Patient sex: M
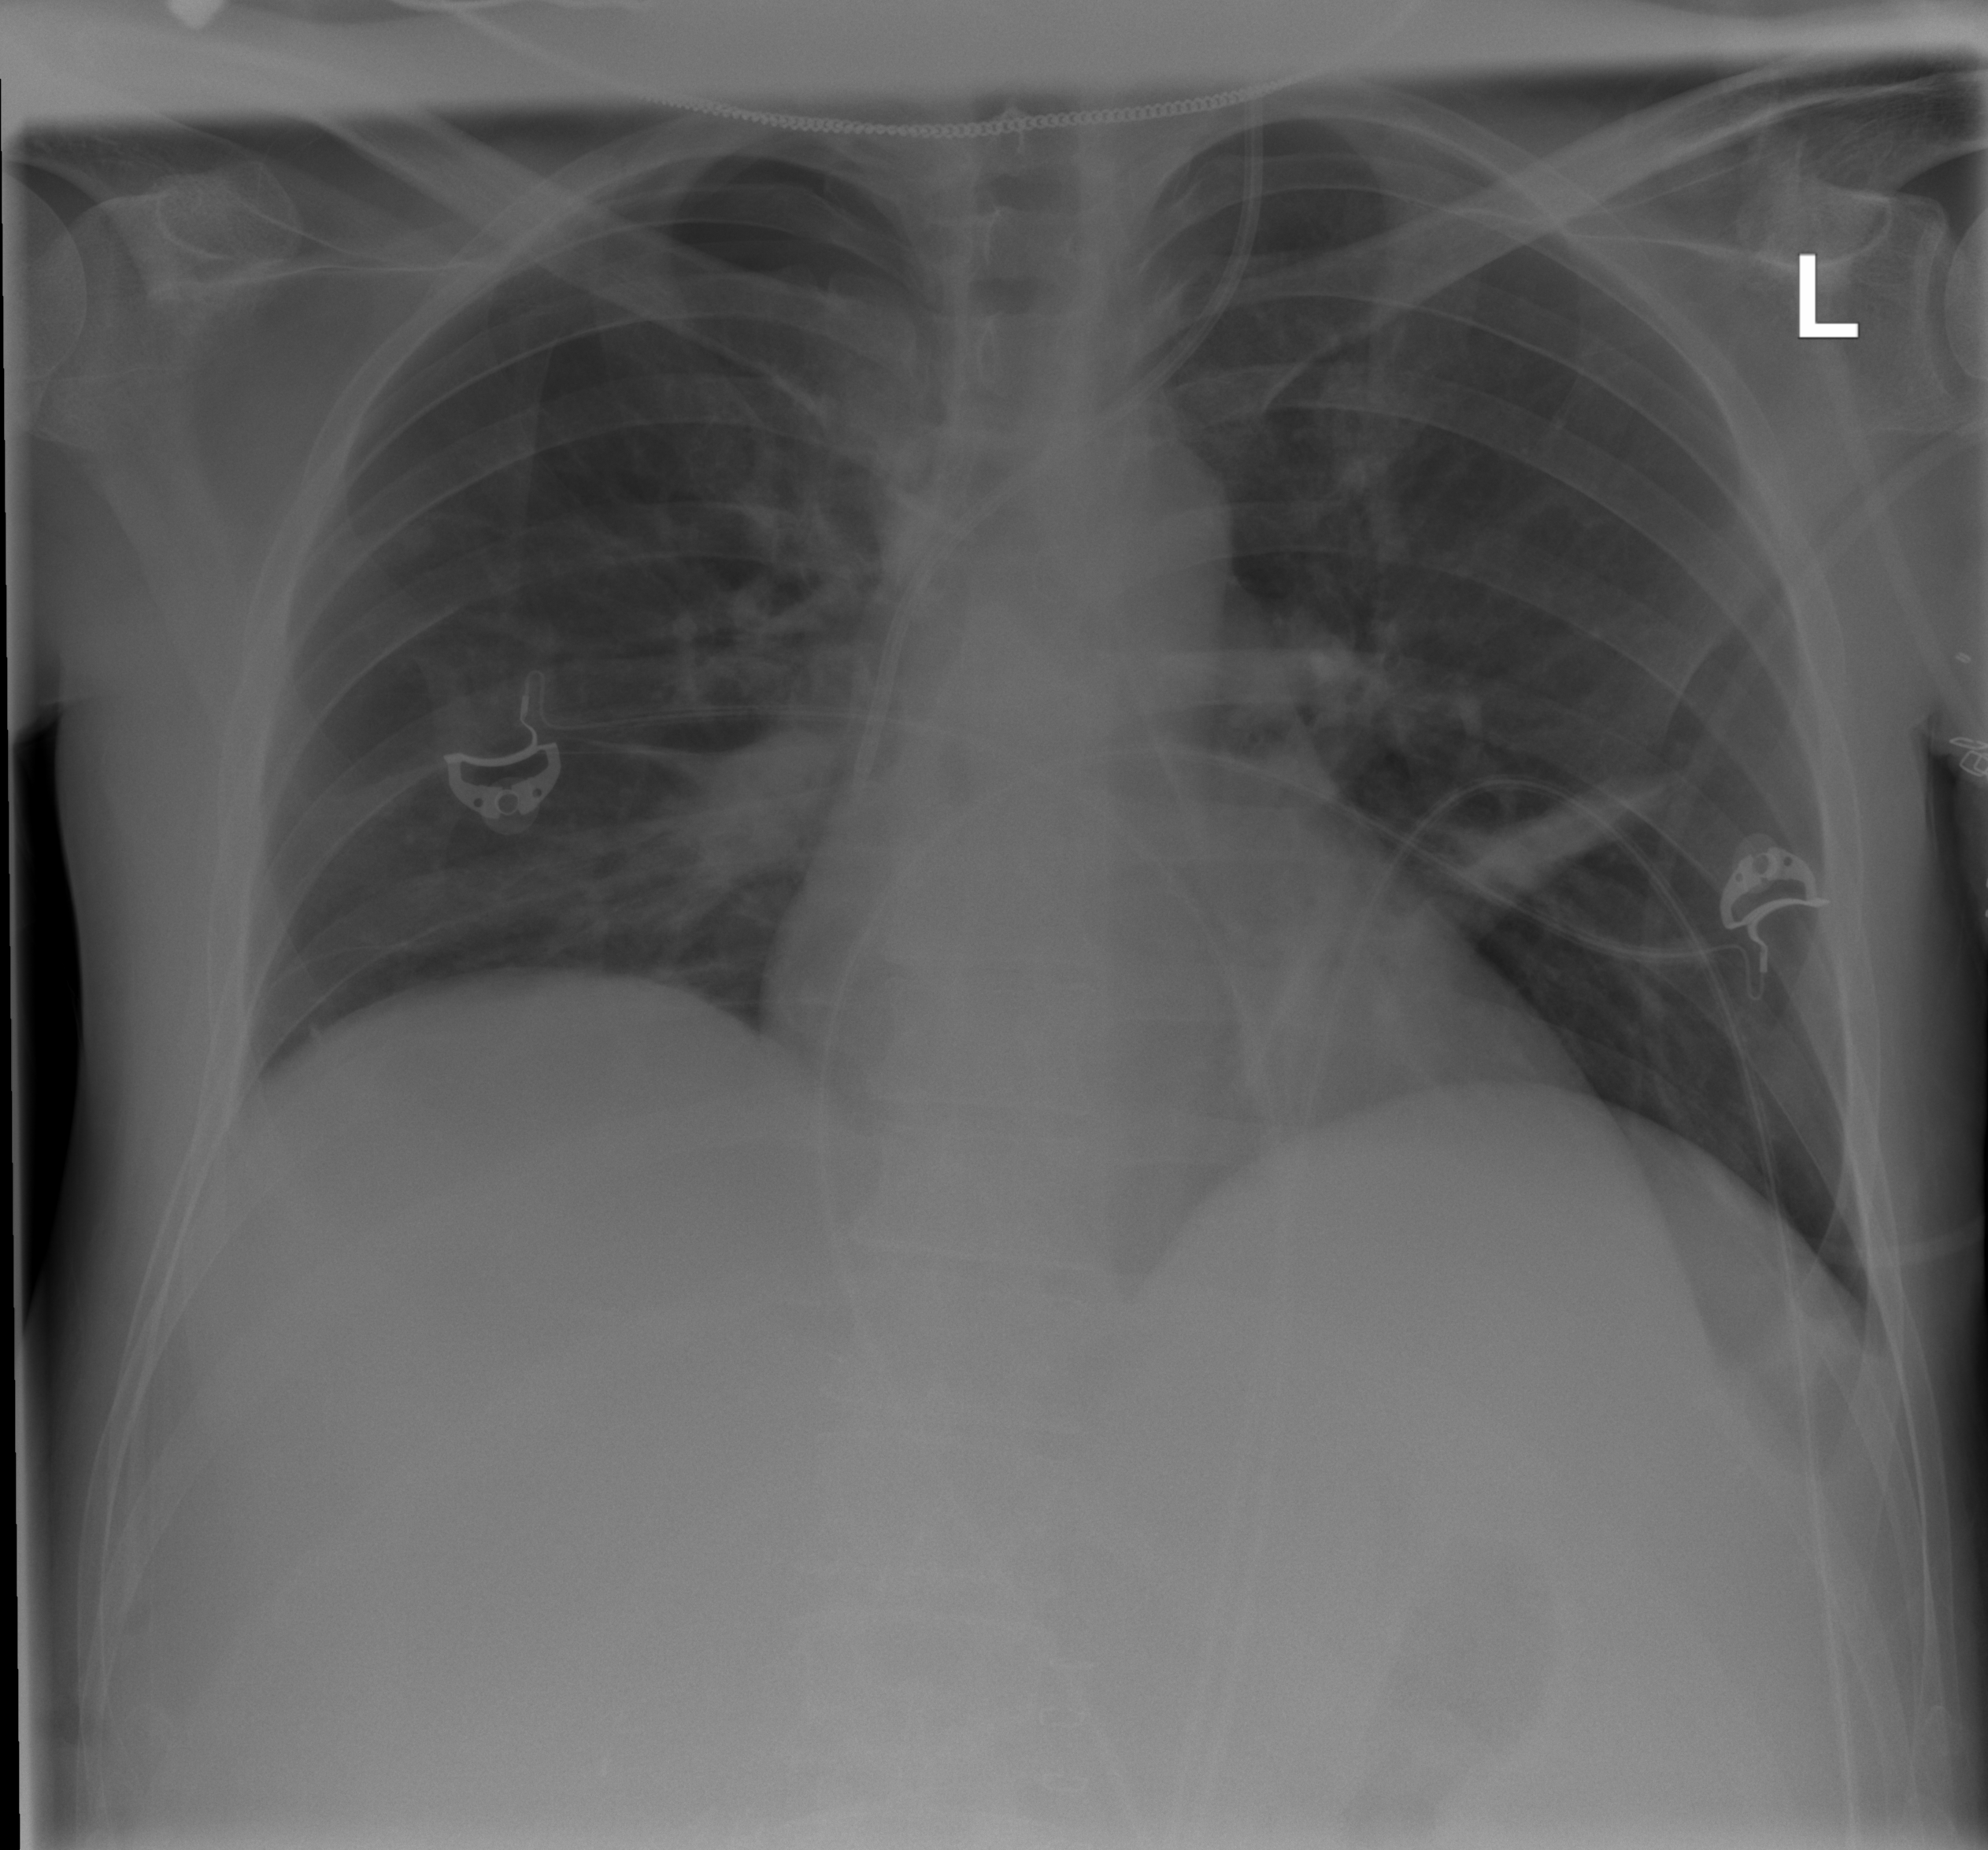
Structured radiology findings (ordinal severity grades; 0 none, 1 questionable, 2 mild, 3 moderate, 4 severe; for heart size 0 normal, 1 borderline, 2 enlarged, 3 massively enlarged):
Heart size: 0
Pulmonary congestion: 0
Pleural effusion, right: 0
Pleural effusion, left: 0
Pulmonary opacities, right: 0
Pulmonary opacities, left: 0
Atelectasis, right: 2
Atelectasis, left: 2